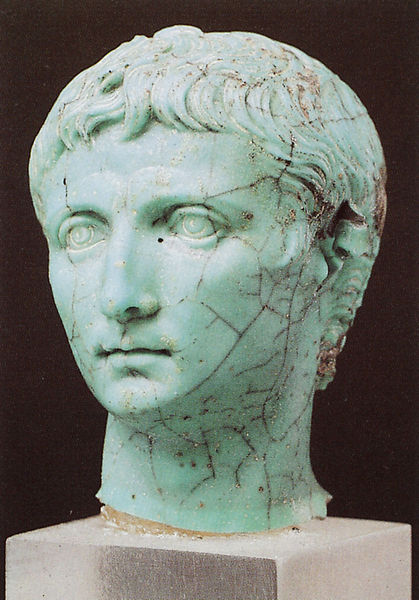
Titel: Porträtköpfchen des Augustus
Institution: Köln, Römisch-Germanisches Museum
Schlagwörter: kopf, mann, marmor, mund, nase, rot, augen, hals, auge, haare, skulptur, büste, rom, jüngling, antik, augustus, bruch, sprünge, restauriert